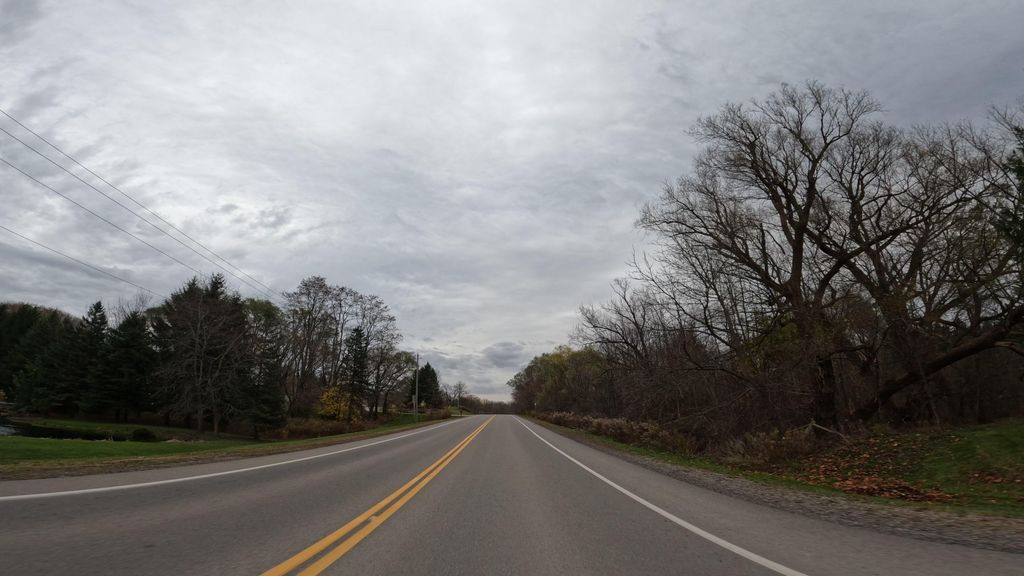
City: hamilton